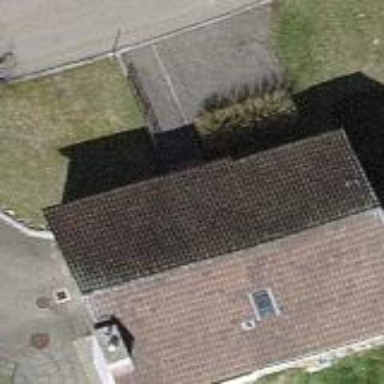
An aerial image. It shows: Simple and straightforward house.